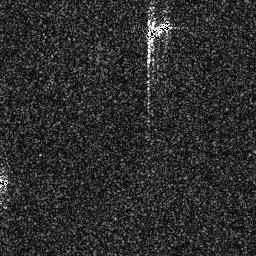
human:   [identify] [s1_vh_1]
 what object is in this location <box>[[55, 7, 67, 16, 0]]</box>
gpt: <ref>1 medium ship at the top</ref>